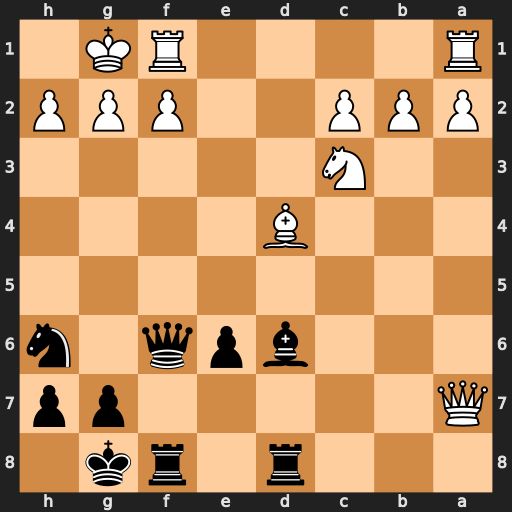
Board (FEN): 3r1rk1/Q5pp/3bpq1n/8/3B4/2N5/PPP2PPP/R4RK1
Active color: b
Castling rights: -
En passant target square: -
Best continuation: Bxh2+ Kxh2 Rxd4 Kg1 Rh4